Question: I'm using TFS source control.
When I add a new resource key to my resource file - Resources.resx - and hit save, TFS checks out Resources.resx but doesn't check out Resources.Designer.cs. This causes the update to Resources.Designer.cs to fail with error:
> The command you are attempting cannot be completed because the file 'Resources.Designer.cs' that must be modified cannot be changed. If the file is under source control, you may want to check it out; if the file is read-only on disk, you may want to change its attributes.

The error is correct in that the file IS read only and the file IS NOT checked out. I don't want to have to manually check out the designer every time I add/edit a resource key. Does anybody know of a solution or work around to this issue?
Note that I have TFS set up to "check out on save" as opposed to "check out on edit". This is deliberate to reduce the amount of unedited checkouts.
This happens in other file types also. For example, I am using <URL> to create compiled MVC views. The same problem occurs if I try to edit the .cshtml without checking out the .generated.cs first.
This issue occurs on all (as far as I've seen) files that have an autogenerated code-behind: .resx, .edmx, .aspx, .cshtml (when using RazorGenerator for compiled views), etc. I've decided that it's not worth the pain just for having "on edit: do nothing" set. I've decided to reset this to "on edit: checkout automatically". Thanks to everybody for your input. No thanks to TFS team for this FAIL.
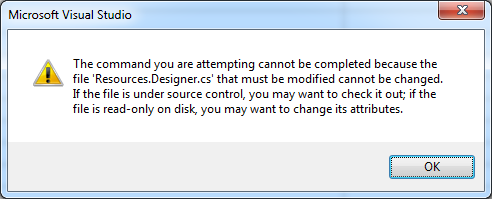
Answer: Well, I did not think this counts as an answer so I wrote it in comment.
Checkout on save is only triggering when you save file, it does not trigger when file is autogenerated (autogenerate is not trigger for save which does checkout, as this file is edited by custom tool assigned to resx).
I'm afraid you will not get proper answer (the one which will solve your problem) besides that it is by design, but it may be worth opening a case on <URL> and ask to change this behavior.